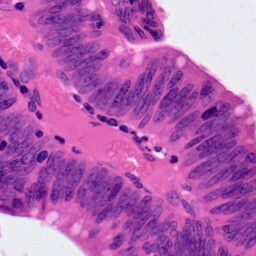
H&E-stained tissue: Colon